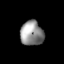
Tissue: lung
Cell type: Epithelial cells
Senescence score: 0.2275
Nuclear area (px): 561
Mean DAPI intensity: 143.793